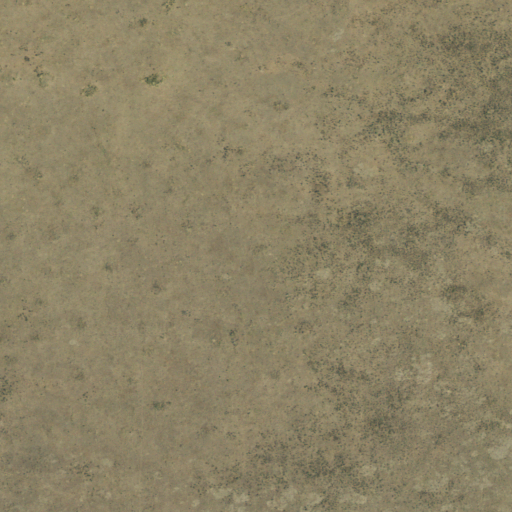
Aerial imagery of plain(s) in Colorado named Burro Park containing only shrub